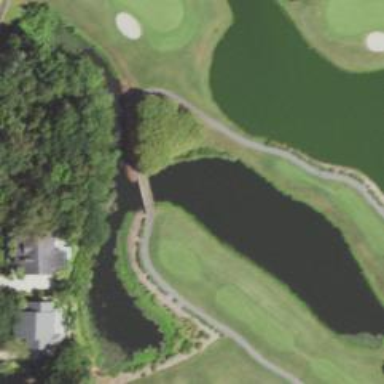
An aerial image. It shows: Path bridge used as golf cartpath.